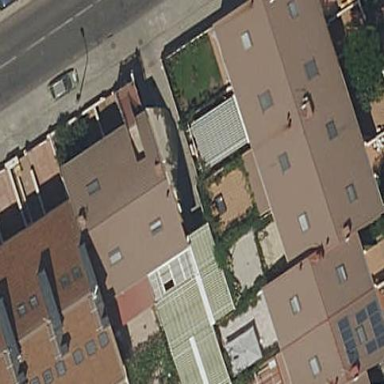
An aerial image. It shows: View of roof of building.